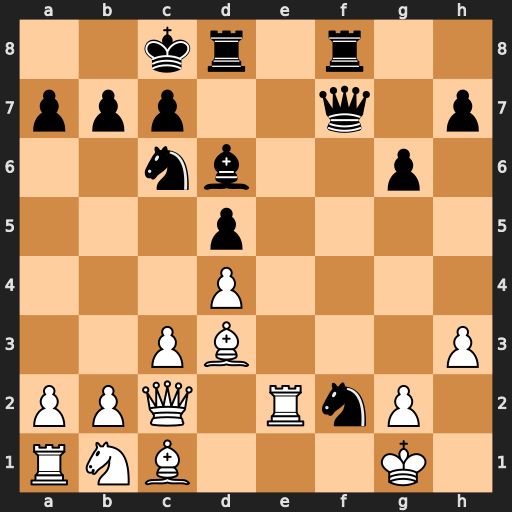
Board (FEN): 2kr1r2/ppp2q1p/2nb2p1/3p4/3P4/2PB3P/PPQ1RnP1/RNB3K1
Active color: w
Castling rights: -
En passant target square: -
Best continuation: Rxf2 Qxf2+ Qxf2